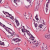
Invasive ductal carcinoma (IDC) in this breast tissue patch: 1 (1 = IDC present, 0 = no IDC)